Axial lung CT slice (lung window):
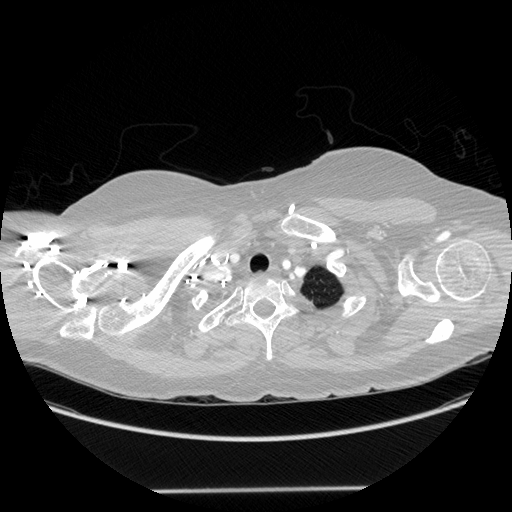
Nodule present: no